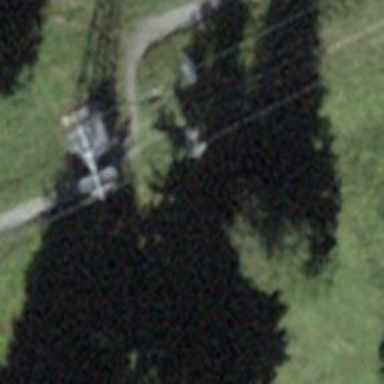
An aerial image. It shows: Pylon for aerialway.